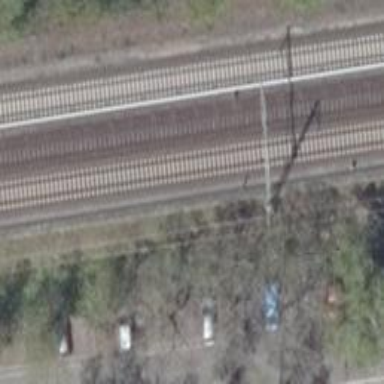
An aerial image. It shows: Milestone along the railway with catenary mast.